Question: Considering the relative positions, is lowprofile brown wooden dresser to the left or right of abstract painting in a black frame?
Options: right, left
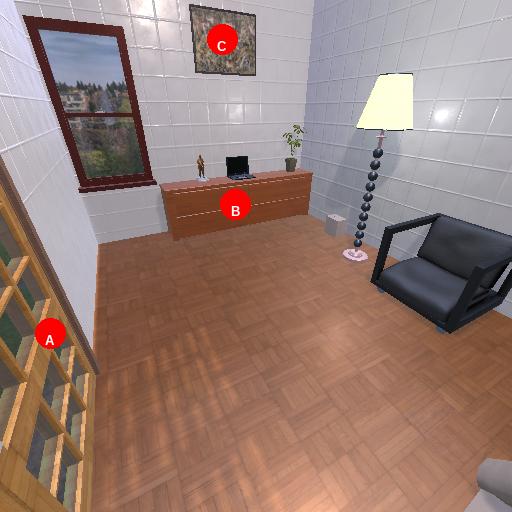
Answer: right